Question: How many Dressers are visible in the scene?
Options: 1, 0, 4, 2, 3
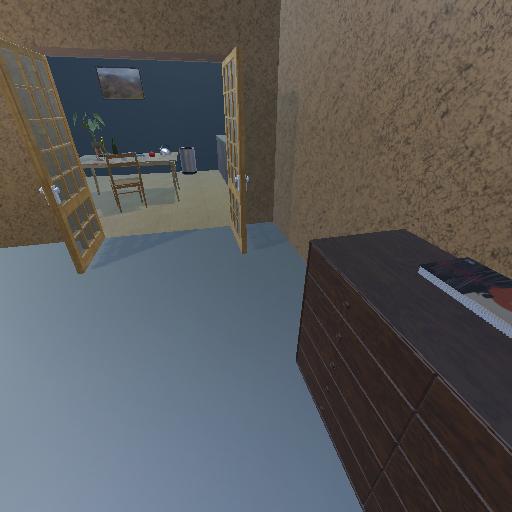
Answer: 1